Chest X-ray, AP view. Patient: 35 years old, sex M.
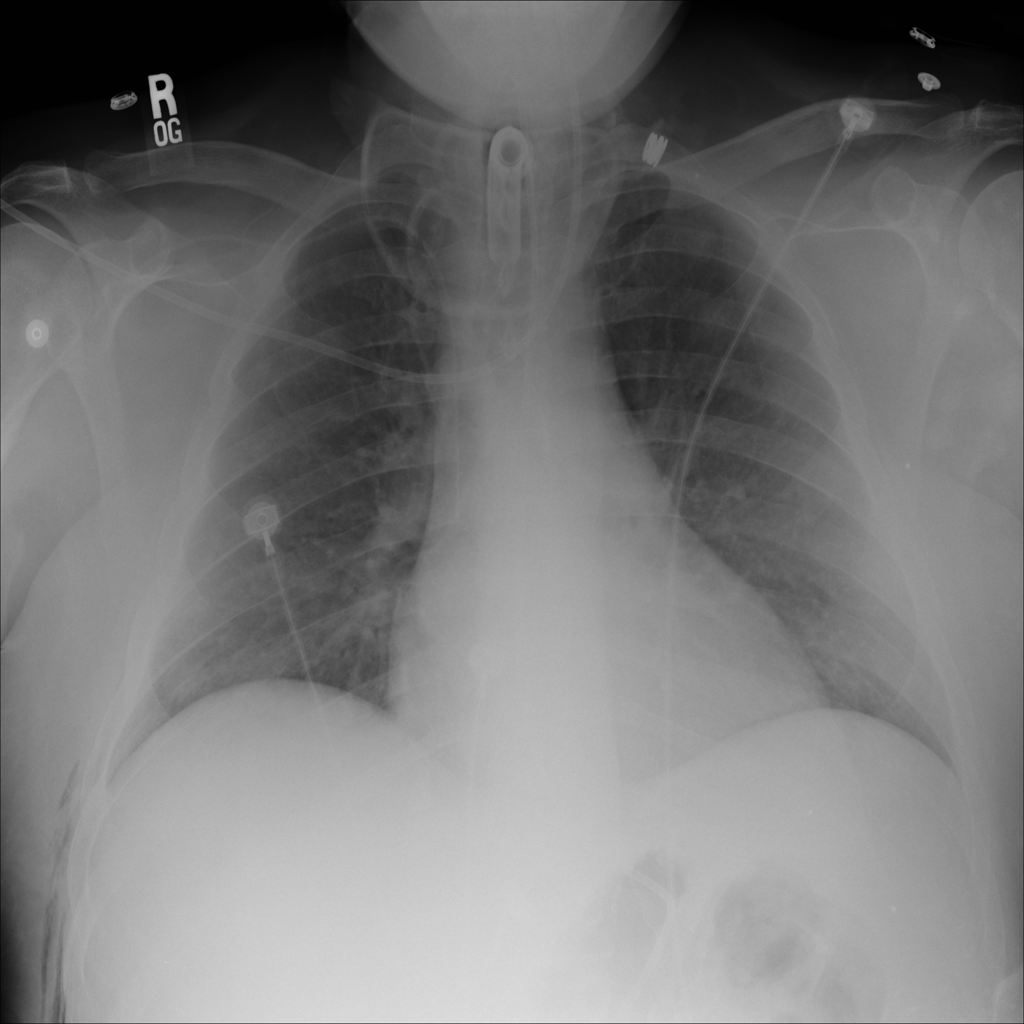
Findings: No Finding